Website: macys
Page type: payment
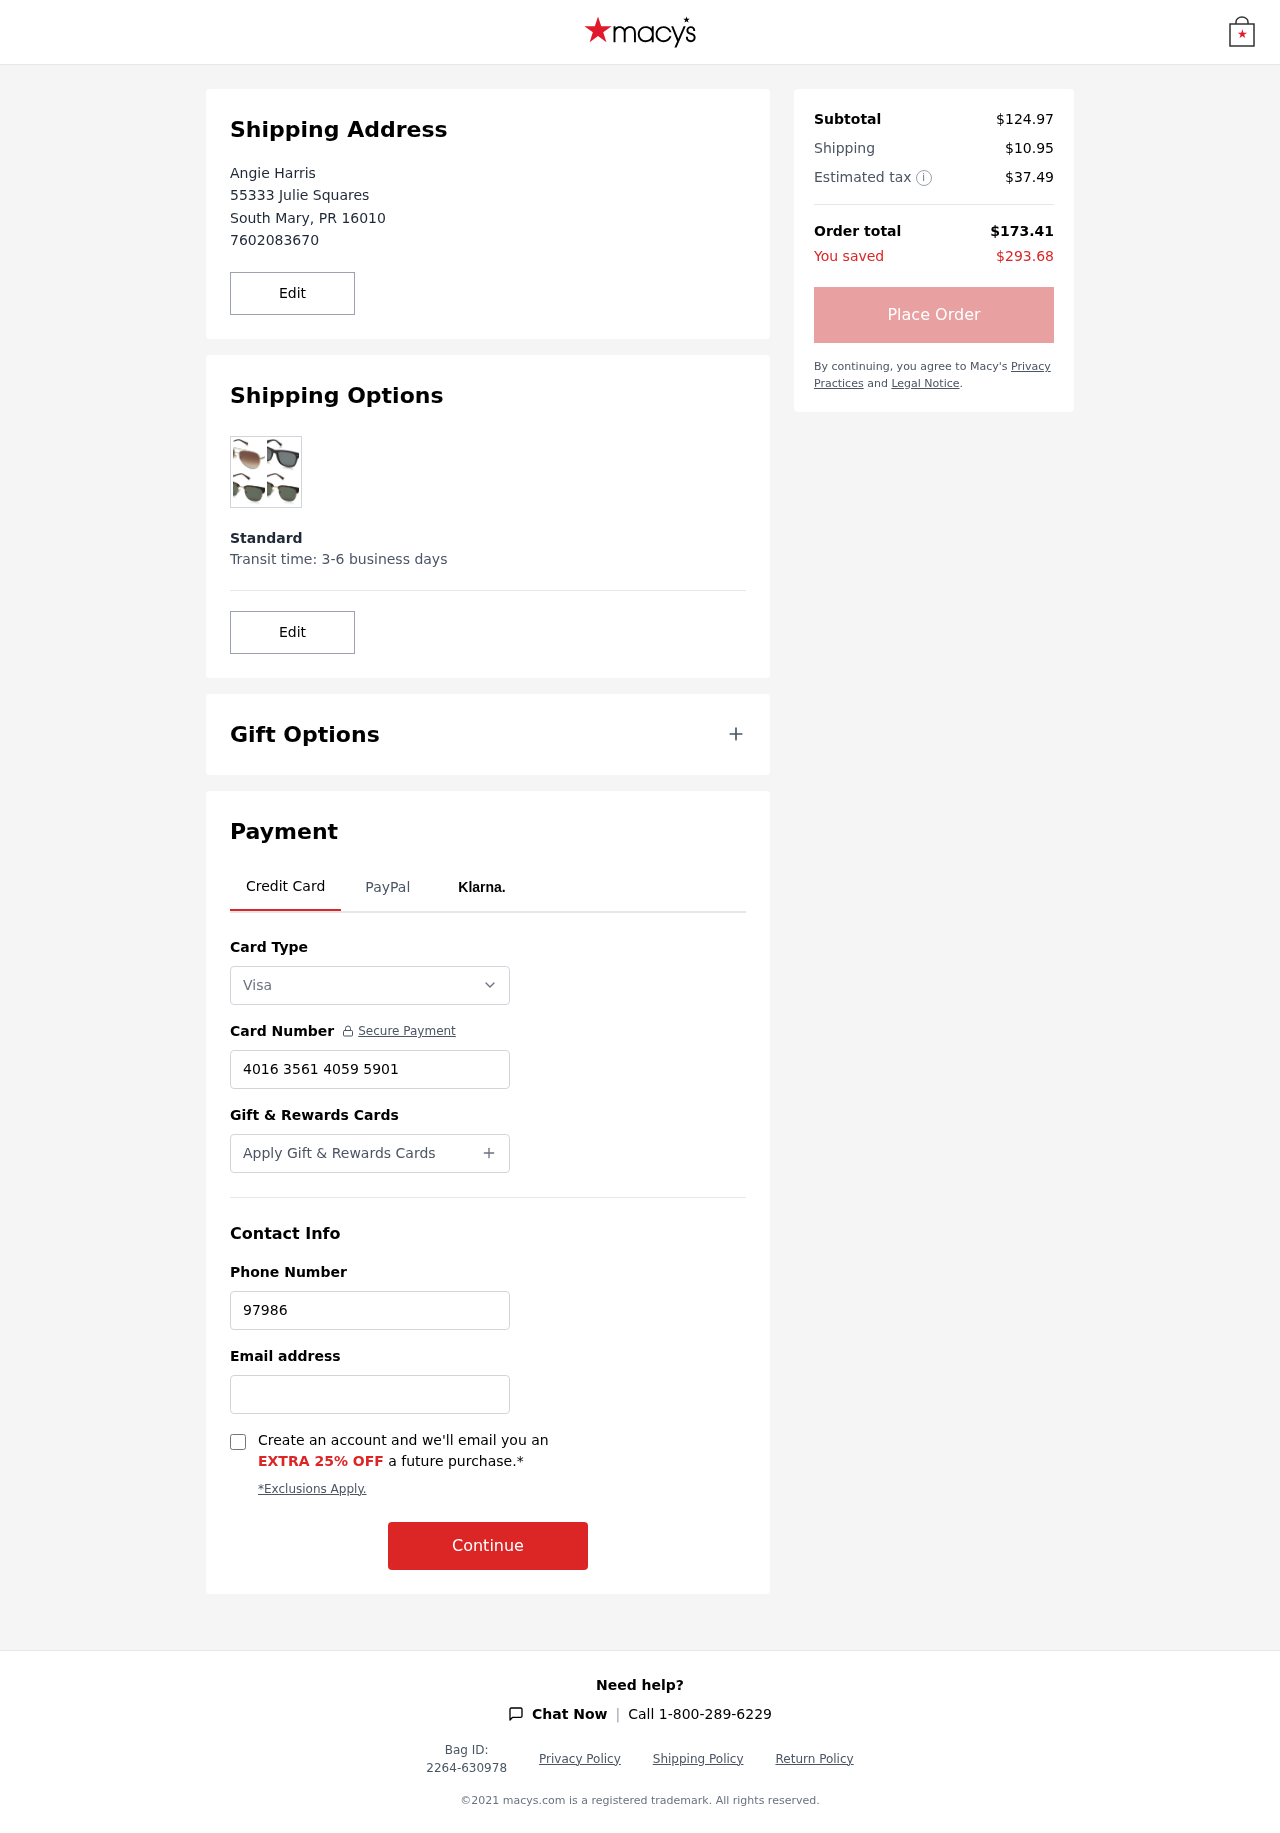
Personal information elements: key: PII_CARD_NUMBER
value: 4016 3561 4059 5901
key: PII_CARD_TYPE
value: Visa
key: PII_CITY
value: South Mary
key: PII_EMAIL
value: aharris@hotmail.com
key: PII_FULLNAME
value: Angie Harris
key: PII_PHONE
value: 7602083670
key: PII_PHONE_ALT
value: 9798677498
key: PII_POSTCODE
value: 16010
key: PII_STATE_ABBR
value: PR
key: PII_STREET
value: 55333 Julie Squares
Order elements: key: ORDER_SUBTOTAL
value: $124.97
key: ORDER_SHIPPING_COST
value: $10.95
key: ORDER_TAX
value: $37.49
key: ORDER_TOTAL
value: $173.41
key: ORDER_SAVINGS
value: $293.68